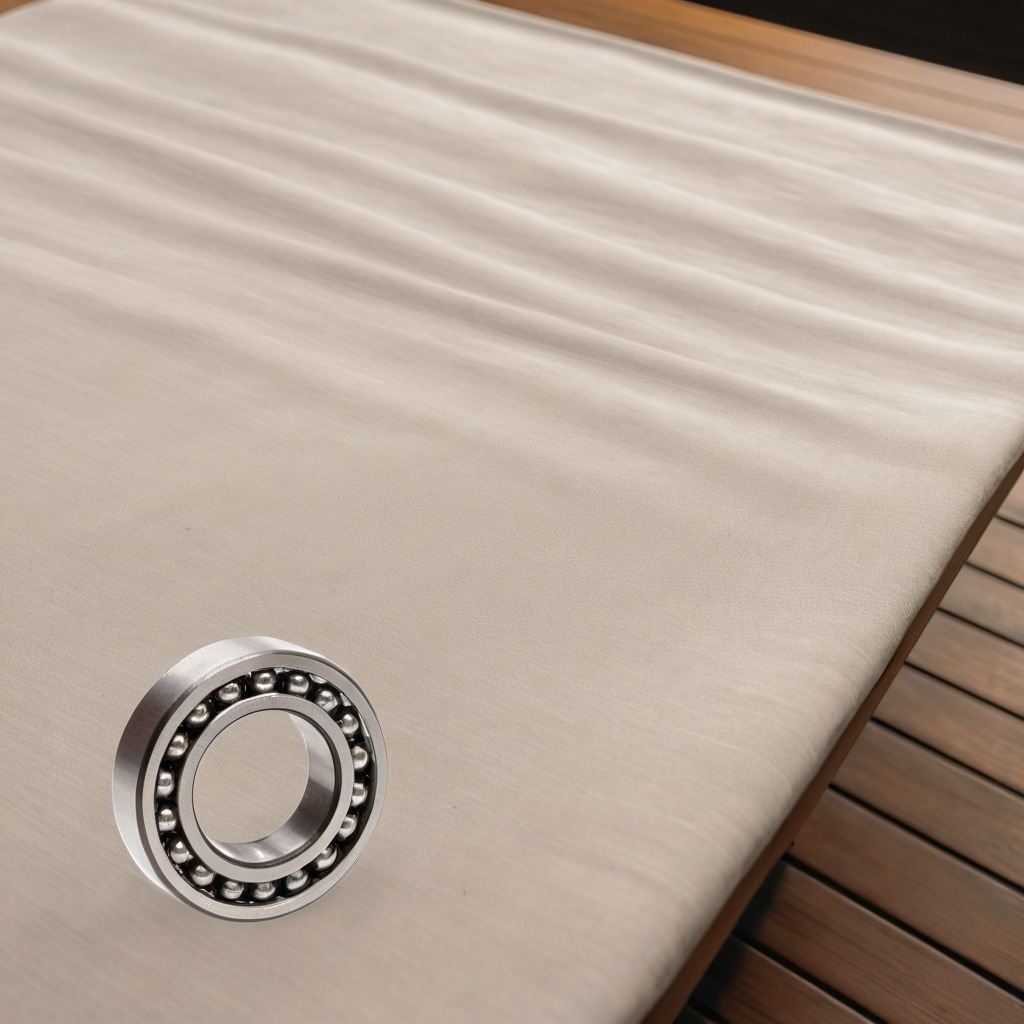
A metal ball bearing lying on the wooden table.